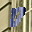
Label: 0